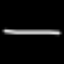
Label: line